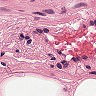
Metastatic tissue present: no